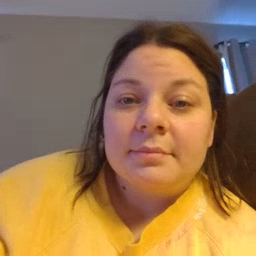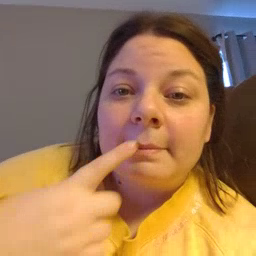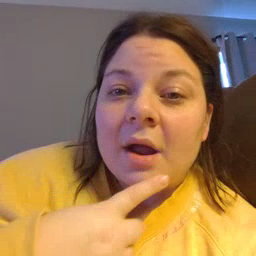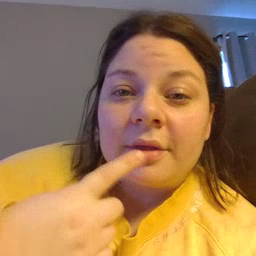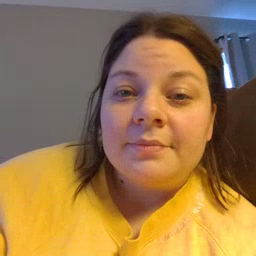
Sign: mouth